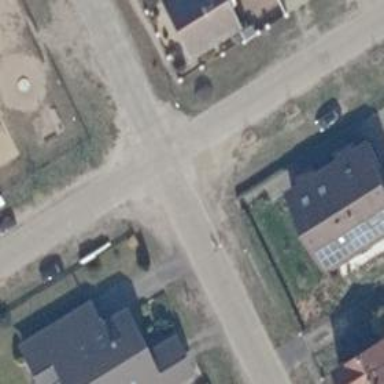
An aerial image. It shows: Residential road with no sidewalk.